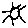
Label: sun